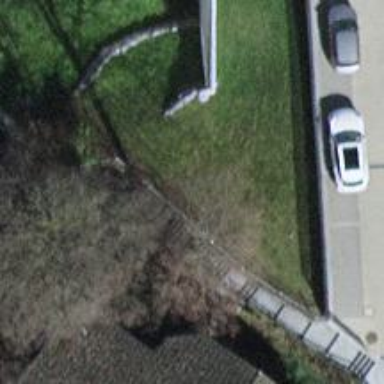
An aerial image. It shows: Road with steps.